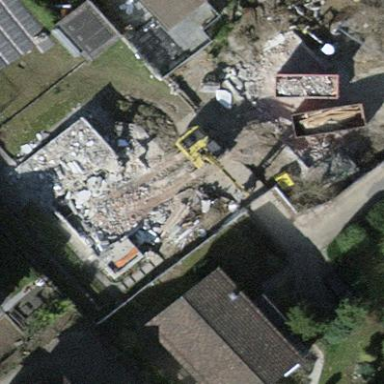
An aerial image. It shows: Detached building.